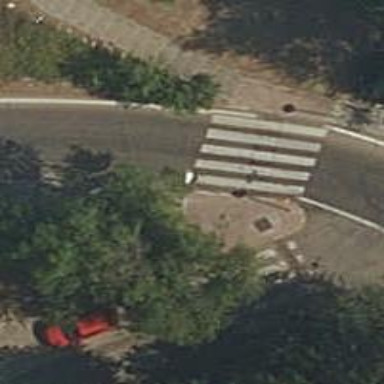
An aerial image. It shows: Marked crossing on the road.